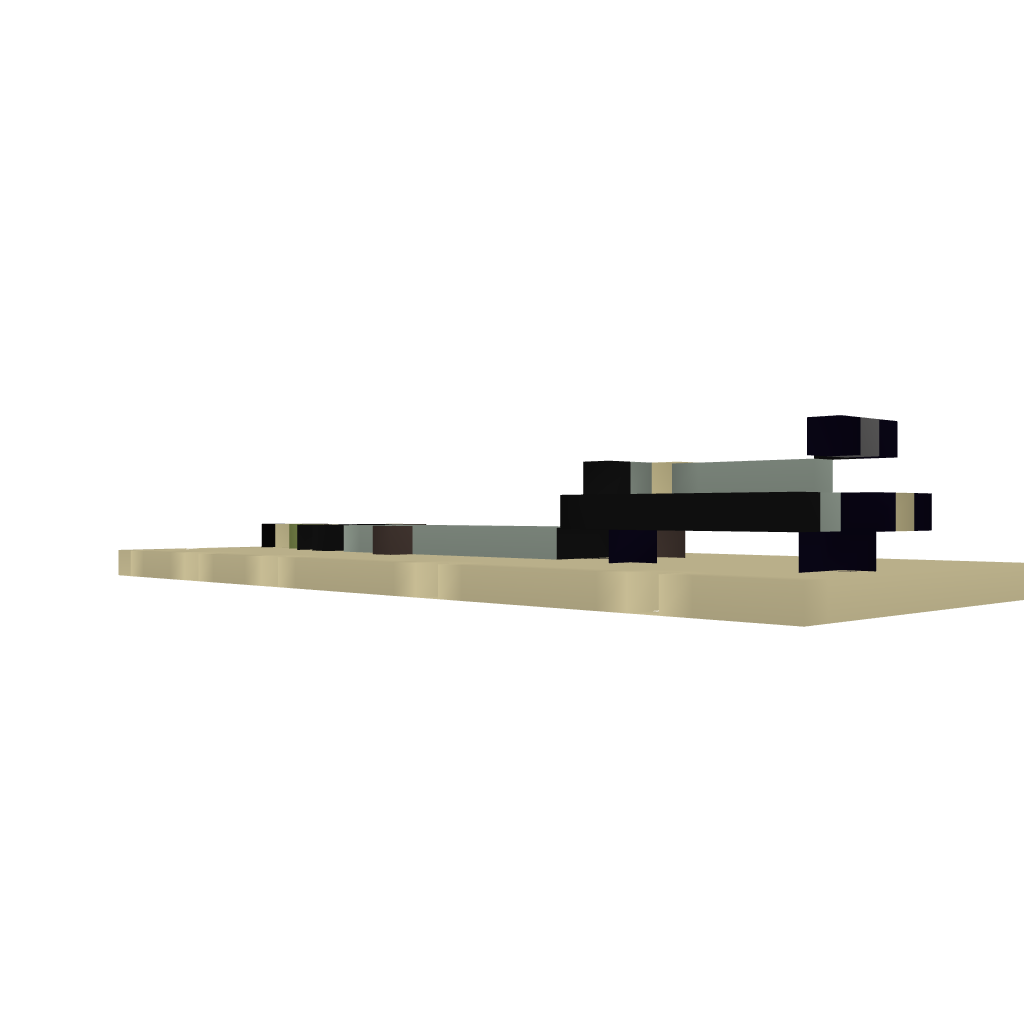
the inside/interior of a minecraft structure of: Automatic TNT Cannon (Basic)